Question: My software layout is kinda wizard-base. So the base panel is divided into two 'JPanel's. One left panel which never changes. And one right panel that works with 'CardLayout'. It has many sub-panels and show each one of them by a method.
I can easily go from one inner panel to another one. But I want to have a button in left panel and change panels of the right side.
Here is a sample code which you can run it:
'''
public class Base {
JFrame frame = new JFrame("Panel");
BorderLayout bl = new BorderLayout();
public Base(){
frame.setLayout(bl);
frame.setSize(800, 600);
frame.add(new LeftBar(), BorderLayout.WEST);
frame.add(new MainPanel(), BorderLayout.CENTER);
frame.setLocationRelativeTo(null);
frame.setDefaultCloseOperation(JFrame.EXIT_ON_CLOSE);
frame.setVisible(true);
}
/**
* @param args the command line arguments
*/
public static void main(String[] args) throws IOException {
// TODO code application logic here
new Base();
}
}
'''
'''
public class LeftBar extends JPanel{
JButton button;
MainPanel mainPanel = new MainPanel();
public LeftBar(){
setPreferredSize(new Dimension(200, 40));
setLayout(new BorderLayout());
setBackground(Color.black);
button = new JButton("Show Second Page");
button.addActionListener(new ActionListener(){
@Override
public void actionPerformed(ActionEvent ae) {
mainPanel.showPanel("secondPage");
}
});
add(button, BorderLayout.NORTH);
}
}
'''
'''
public class MainPanel extends JPanel {
private CardLayout cl = new CardLayout();
private JPanel panelHolder = new JPanel(cl);
public MainPanel(){
FirstPage firstPage = new FirstPage(this);
SecondPage secondPage = new SecondPage(this);
setLayout(new GridLayout(0,1));
panelHolder.add(firstPage, "firstPage");
panelHolder.add(secondPage, "secondPage");
cl.show(panelHolder, "firstPage");
add(panelHolder);
}
public void showPanel(String panelIdentifier){
cl.show(panelHolder, panelIdentifier);
}
}
'''
'''
public class FirstPage extends JPanel {
MainPanel mainPanel;
JButton button;
public FirstPage(MainPanel mainPanel) {
this.mainPanel = mainPanel;
setBackground(Color.GRAY);
button = new JButton("Show page");
button.addActionListener(new ActionListener(){
@Override
public void actionPerformed(ActionEvent ae) {
mainPanel.showPanel("secondPage");
}
});
add(button);
}
}
public class SecondPage extends JPanel{
MainPanel mainPanel;
JButton button;
public SecondPage(MainPanel mainPanel){
this.mainPanel = mainPanel;
setBackground(Color.white);
add(new JLabel("This is second page"));
}
}
'''
And this is a picture to give you the idea:

As I explained, I can travel page to by using this method: 'mainPanel.showPanel("secondPage");' or 'mainPanel.showPanel("firstPage");'.
But I also have a 'JButton' in the left bar, which I call the same method to show the second panel of the CardLayout. But it does not work. It doesnt give any error though.
Any idea how to change these 'CardLayout' panels from outside of panels?
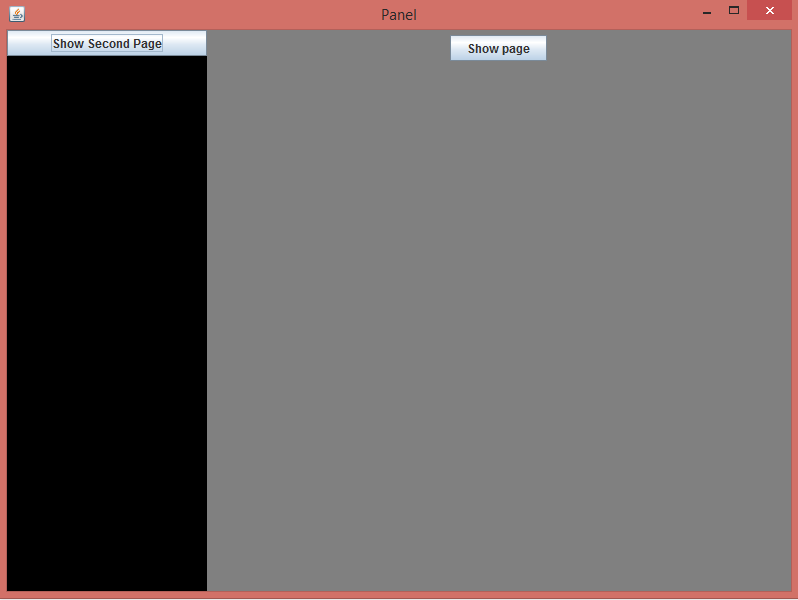
Answer: The problem is that 'LeftBar' has 'mainPanel' member that is initialized to a new instance of 'MainPanel'. So you have two instances of 'MainPanel', one allocated in 'Base' and added to the frame, the other one allocated in 'LeftBar'.
So 'LeftBar' executes 'mainPanel.showPanel("secondPage");' on a second instance of 'MainPanel' which is not even a part of a visual hierarchy. To fix this just pass an existing instance of 'MainPanel' to the constructor of 'LeftBar'. You already do this in 'FirstPage' and 'SecondPage'.